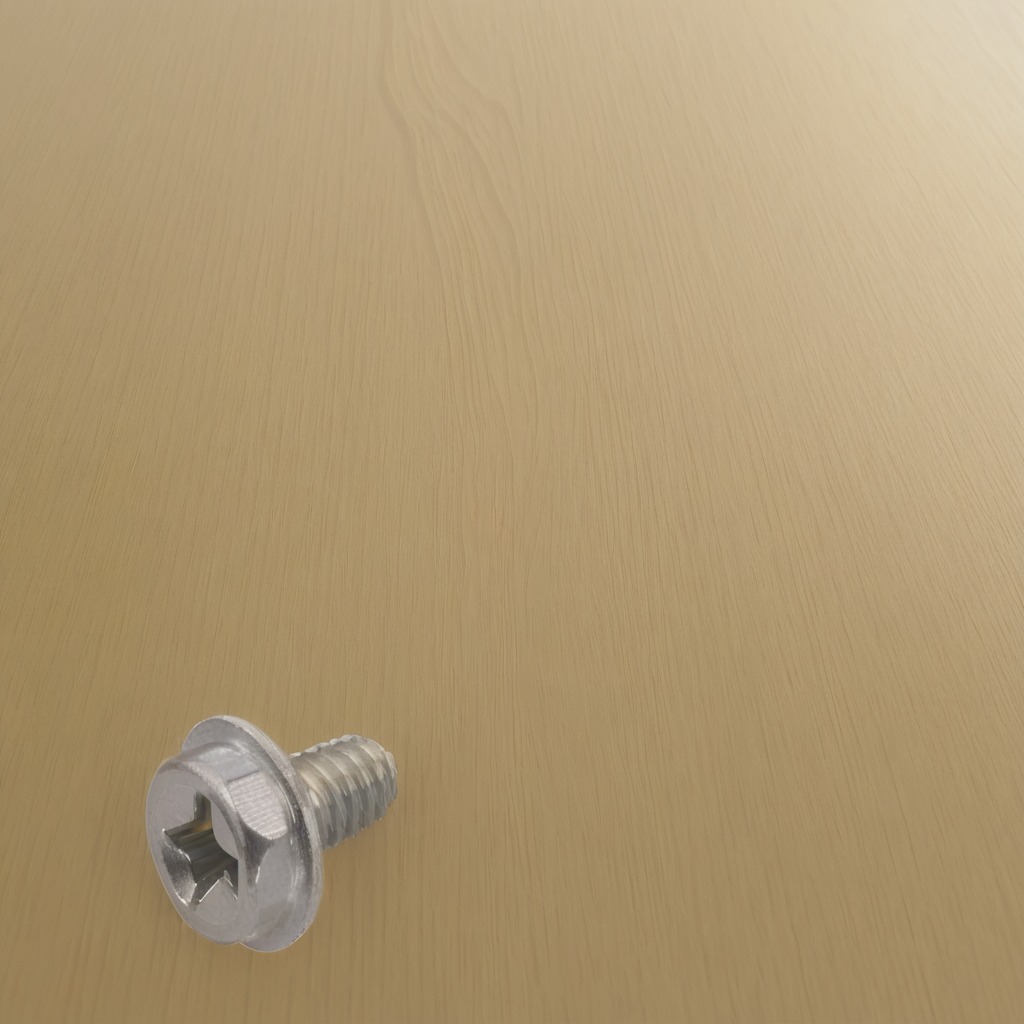
A metal screw lies on the plywood surface in the paint workshop.